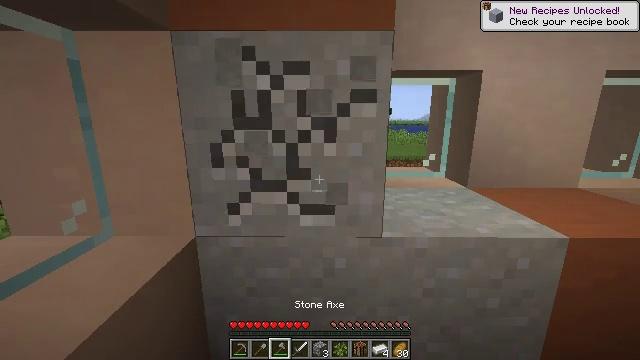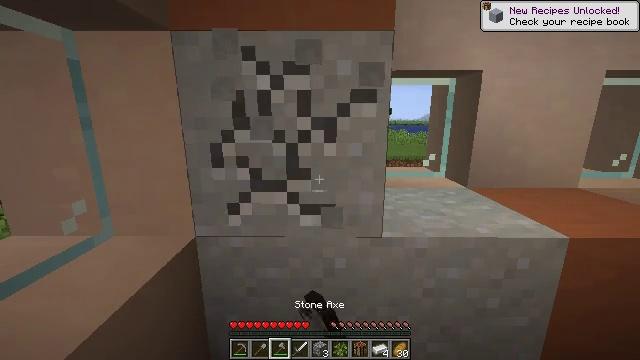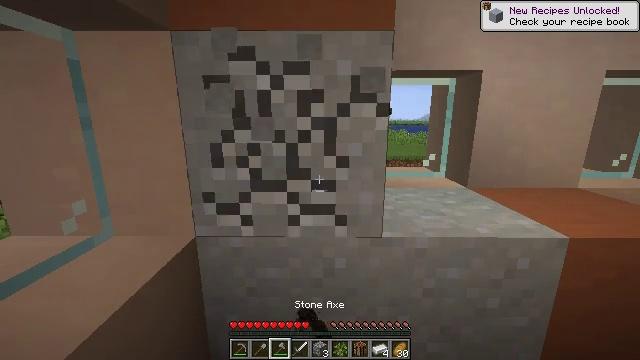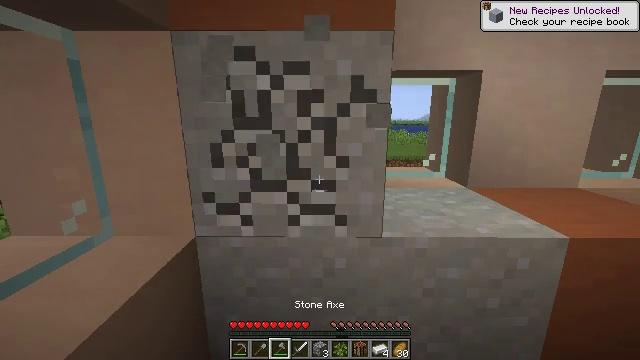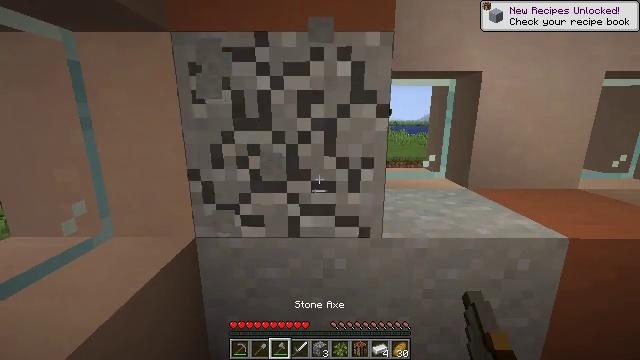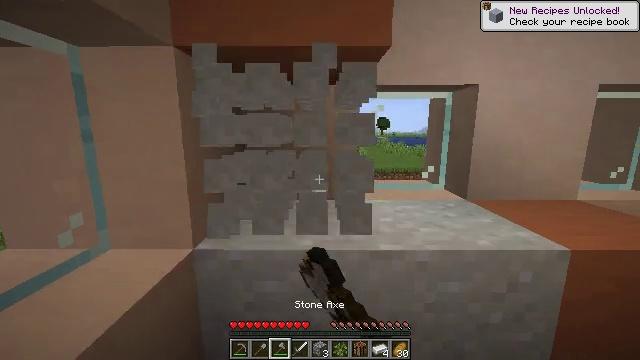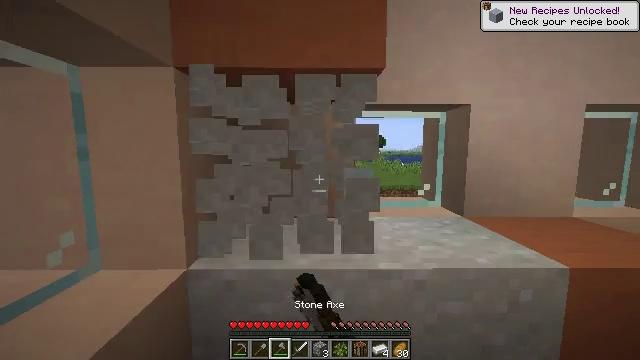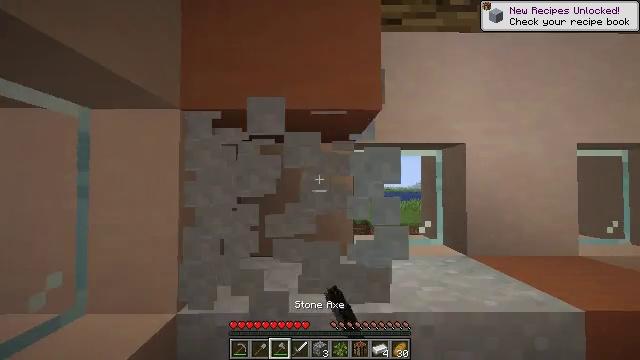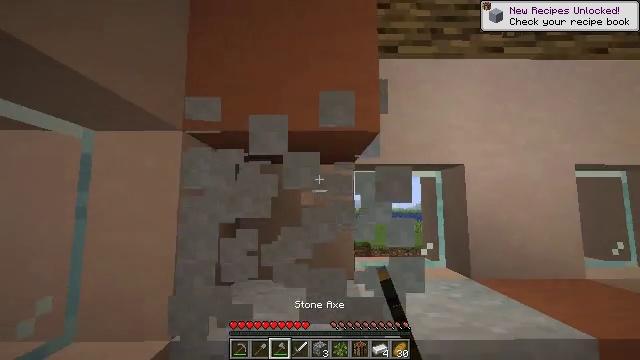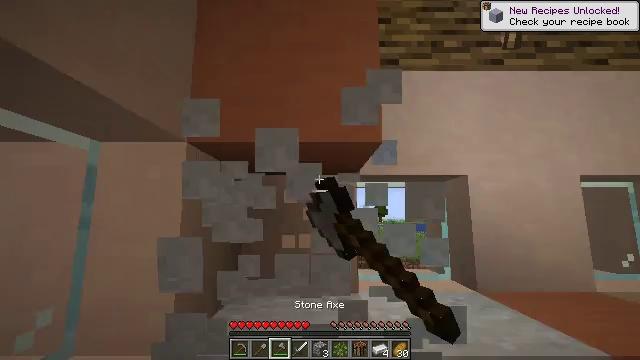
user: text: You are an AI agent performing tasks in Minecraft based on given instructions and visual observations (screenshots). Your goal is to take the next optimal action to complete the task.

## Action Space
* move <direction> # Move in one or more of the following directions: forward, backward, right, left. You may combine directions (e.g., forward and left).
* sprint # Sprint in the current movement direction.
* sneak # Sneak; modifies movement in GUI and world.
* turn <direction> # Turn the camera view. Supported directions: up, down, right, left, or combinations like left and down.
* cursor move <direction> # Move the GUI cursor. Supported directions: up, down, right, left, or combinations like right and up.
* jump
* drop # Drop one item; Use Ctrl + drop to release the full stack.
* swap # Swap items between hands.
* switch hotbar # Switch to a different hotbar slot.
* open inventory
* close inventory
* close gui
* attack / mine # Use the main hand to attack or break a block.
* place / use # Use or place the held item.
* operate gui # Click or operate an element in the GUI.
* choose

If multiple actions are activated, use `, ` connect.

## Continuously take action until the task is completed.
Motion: motion action
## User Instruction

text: Gather clay blocks.
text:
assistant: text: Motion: attack / mine
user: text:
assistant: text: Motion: attack / mine
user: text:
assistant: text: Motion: attack / mine
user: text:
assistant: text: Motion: attack / mine
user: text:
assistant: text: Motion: turn up, attack / mine
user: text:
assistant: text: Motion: turn up, attack / mine
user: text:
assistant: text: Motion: turn up, attack / mine
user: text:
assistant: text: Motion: turn up, attack / mine
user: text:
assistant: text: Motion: turn up, attack / mine
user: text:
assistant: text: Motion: attack / mine